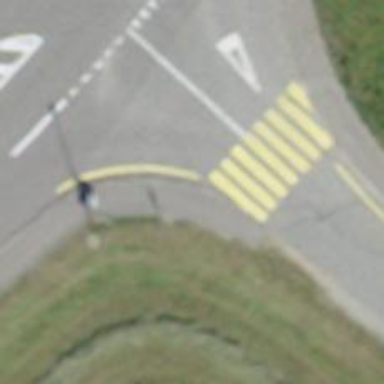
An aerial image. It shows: Uncontrolled zebra crossing.